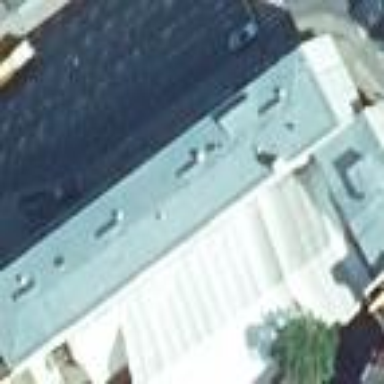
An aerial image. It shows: Group of apartments with hipped roofs made of metal.